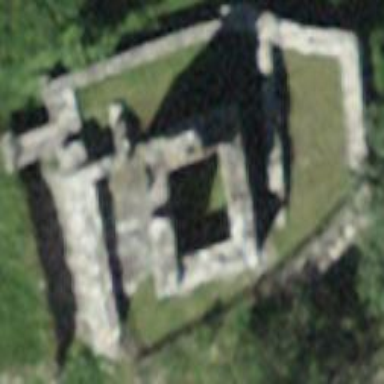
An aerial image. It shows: Historic castle building.